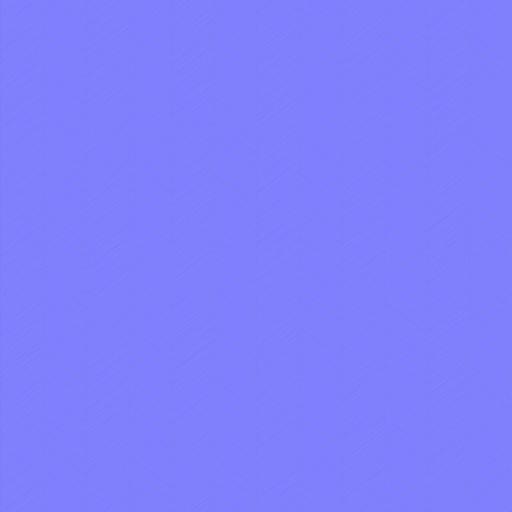
chevron floor flooring parquet wood